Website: crate-barrel
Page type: payment
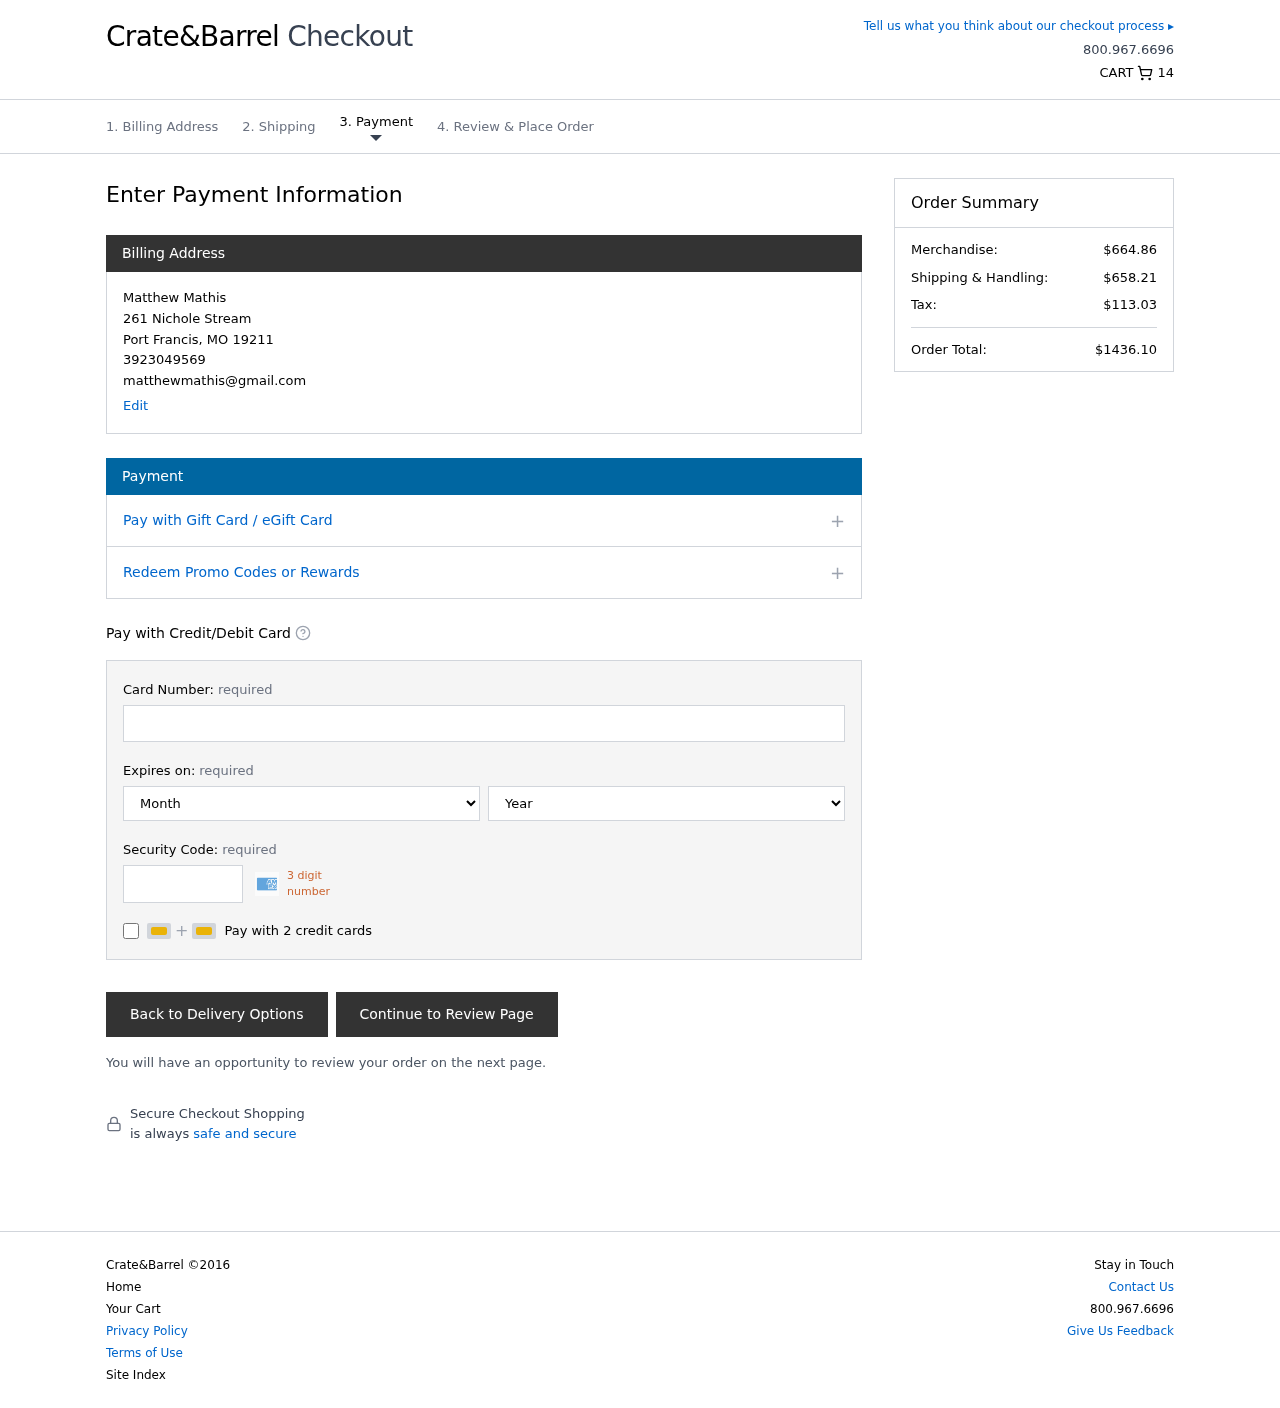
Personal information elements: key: PII_CARD_CVV
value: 9000
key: PII_CARD_EXPIRY_MONTH
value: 12
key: PII_CARD_EXPIRY_YEAR
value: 27
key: PII_CARD_NUMBER
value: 3471 5300 1501 831
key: PII_CITY
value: Port Francis
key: PII_EMAIL
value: matthewmathis@gmail.com
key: PII_FULLNAME
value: Matthew Mathis
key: PII_PHONE
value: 3923049569
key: PII_POSTCODE
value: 19211
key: PII_STATE_ABBR
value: MO
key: PII_STREET
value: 261 Nichole Stream
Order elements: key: ORDER_NUM_ITEMS
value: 14
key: ORDER_SUBTOTAL
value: $664.86
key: ORDER_SHIPPING_COST
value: $658.21
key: ORDER_TAX
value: $113.03
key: ORDER_TOTAL
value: $1436.10